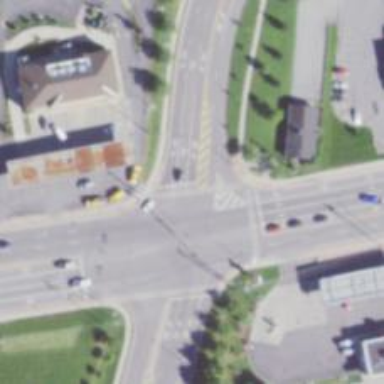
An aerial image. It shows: Marked crossing on footway.